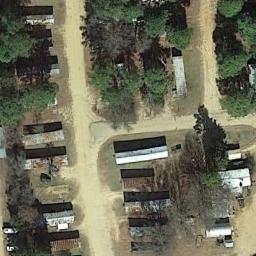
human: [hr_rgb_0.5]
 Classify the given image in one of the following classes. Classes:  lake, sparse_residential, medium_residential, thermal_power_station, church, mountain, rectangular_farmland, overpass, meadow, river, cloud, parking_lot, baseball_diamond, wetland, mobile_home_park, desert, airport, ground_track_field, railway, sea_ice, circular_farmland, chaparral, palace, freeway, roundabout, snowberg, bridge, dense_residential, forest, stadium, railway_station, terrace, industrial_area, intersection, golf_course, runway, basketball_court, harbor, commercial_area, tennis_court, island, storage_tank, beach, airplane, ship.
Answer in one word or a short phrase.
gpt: mobile_home_park